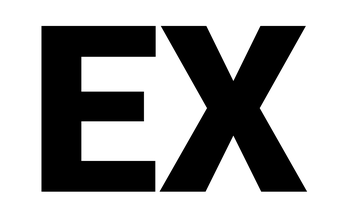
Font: Roboto_Black